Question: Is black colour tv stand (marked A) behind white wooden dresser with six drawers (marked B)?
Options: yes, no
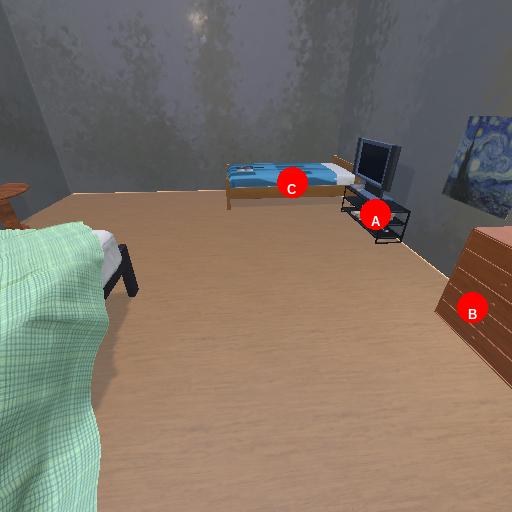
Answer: yes